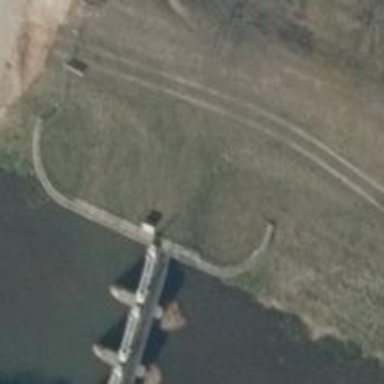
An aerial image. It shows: Weir along the waterway.